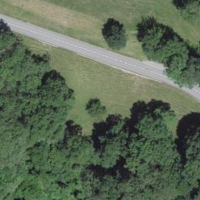
EUNIS habitat code: 52
Species observed at this site:
Cardamine heptaphylla